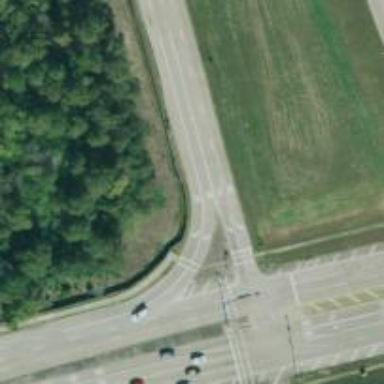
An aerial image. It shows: Primary link highway.